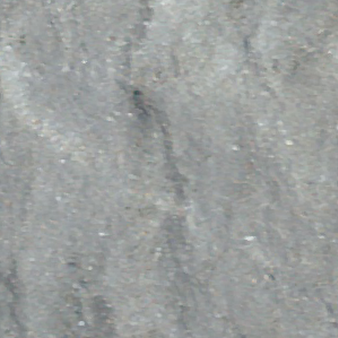
Label: other